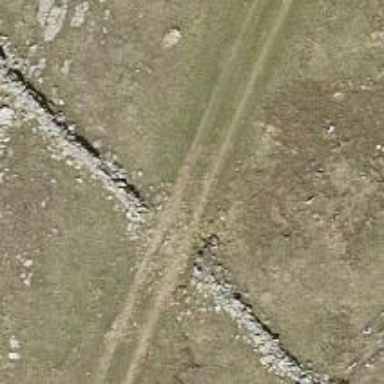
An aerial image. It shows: Wall made of dry stone.